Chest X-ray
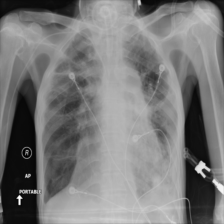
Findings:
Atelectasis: negative
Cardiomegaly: negative
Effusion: negative
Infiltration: negative
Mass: negative
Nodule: negative
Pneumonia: negative
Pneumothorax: negative
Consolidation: positive
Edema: negative
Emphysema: negative
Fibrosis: positive
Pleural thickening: negative
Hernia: negative